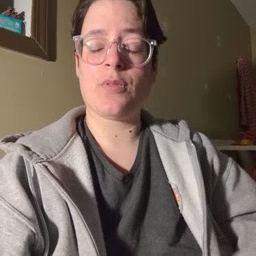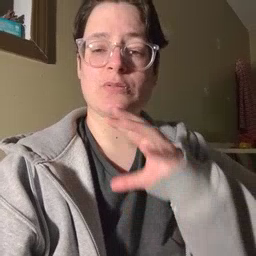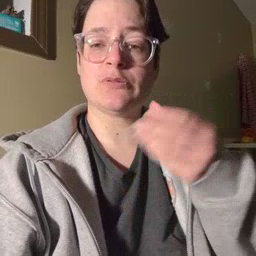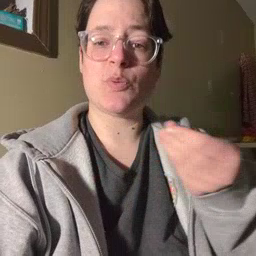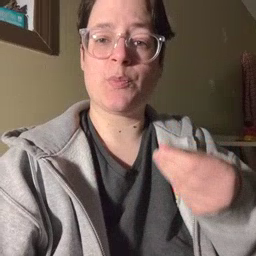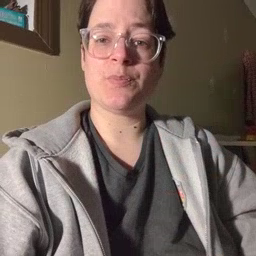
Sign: story